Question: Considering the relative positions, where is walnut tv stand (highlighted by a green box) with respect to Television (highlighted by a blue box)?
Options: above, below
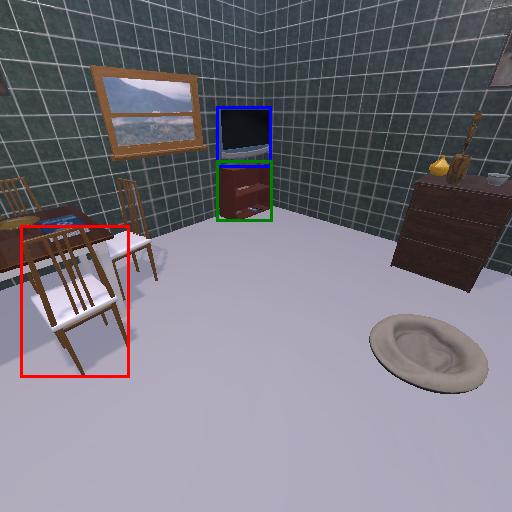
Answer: above